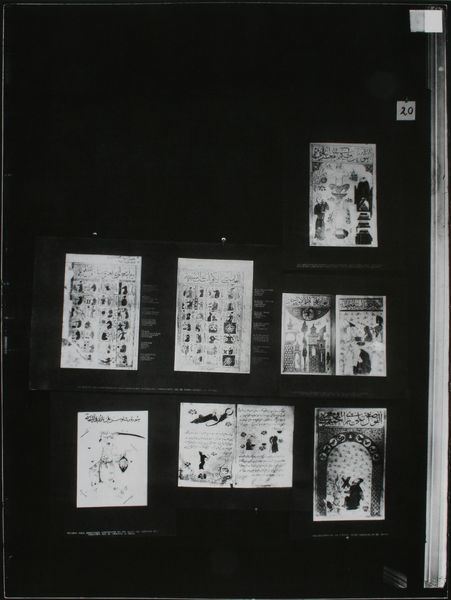
Titel: Der Bilderatlas Mnemosyne - Tafel 20
Künstler: Aby Warburg
Standort: London
Institution: Warburg Institute ©
Schlagwörter: blätter, grau, schwarz, weiss, muster, alt, regal, rahmen, blatt, schrift, bilder, bücher, fotos, bogen, rand, figuren, karikatur, tafel, karten, affiche, ziffern, collage, foto, fotografie, photographie, bögen, hängen, buch, untergrund, kreuz, kohle, schwarz-weiß, comic, blanc, noir, seite, illustration, beschriftung, bleistift, kopie, kollage, magazin, photo, ausstellung, seiten, bibliothek, sammlung, entwürfe, vorlage, fotographie, szenen, nummer, ausgestellt, abbildungen, drucke, vin, zeichnungen, miniaturen, graphit, schnitte, vergleich, dessin, pathosformel, assoziation, atlas, altertum, aufgestellt, dia, exponat, photos, ikonologie, warhol, postkarten, gegenüberstellung, livre, dias, scan, schwarz-weß, musée, warburg, sammelbilder, zusammenstellung, antikle, aby warburg, aby, bilderatlas, mnemosyne, reproduktionen, aby warbueg, collagge, mnemosyneatlas, nachleben, saxl, stecknade, 20, vingt, vitrine, waby warburg, warhoil, zeichnungen im schaufenster, mehrzahl, pages, phto, noire et bl, sammöung